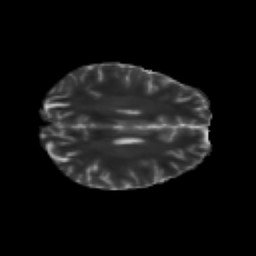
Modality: T2w
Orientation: axial
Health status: healthy
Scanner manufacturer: siemens
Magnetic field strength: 3 T
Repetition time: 10 s
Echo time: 0.092 s